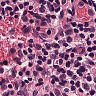
Metastatic tissue present: no